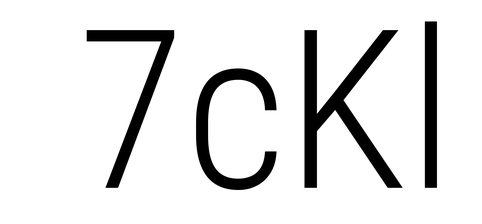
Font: Roboto_Condensed_Light